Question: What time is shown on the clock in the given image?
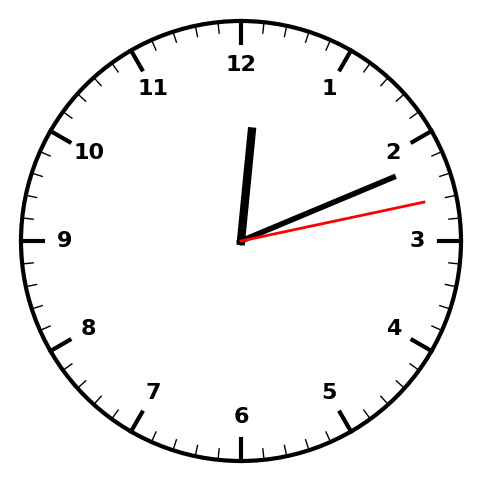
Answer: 12:11:13